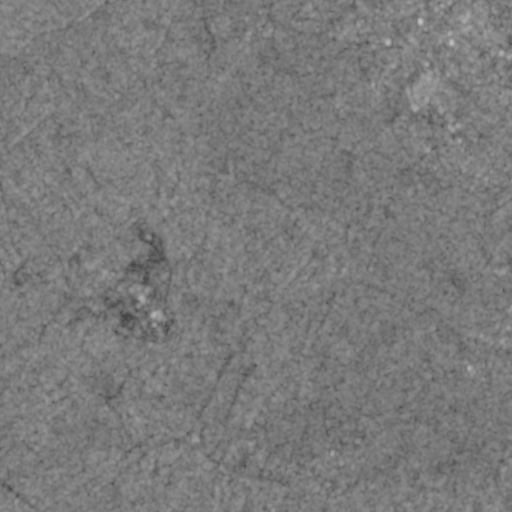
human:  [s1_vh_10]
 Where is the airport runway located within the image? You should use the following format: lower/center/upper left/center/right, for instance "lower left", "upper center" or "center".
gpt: The airport runway is located in the lower center of the image.
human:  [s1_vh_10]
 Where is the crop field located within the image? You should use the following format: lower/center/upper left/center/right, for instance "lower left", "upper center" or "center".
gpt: The crop field is located in the upper right of the image.
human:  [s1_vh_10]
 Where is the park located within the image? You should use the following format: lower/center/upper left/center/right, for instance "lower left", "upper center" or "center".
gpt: The park is located in the upper right of the image.
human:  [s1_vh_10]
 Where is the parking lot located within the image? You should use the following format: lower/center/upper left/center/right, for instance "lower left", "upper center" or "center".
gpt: The parking lot is located in the upper right of the image.
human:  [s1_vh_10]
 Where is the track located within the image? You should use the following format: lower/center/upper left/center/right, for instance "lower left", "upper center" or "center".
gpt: The track is located in the upper right of the image.
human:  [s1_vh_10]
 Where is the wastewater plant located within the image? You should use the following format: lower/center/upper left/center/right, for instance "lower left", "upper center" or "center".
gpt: The wastewater plant is located in the lower center of the image.
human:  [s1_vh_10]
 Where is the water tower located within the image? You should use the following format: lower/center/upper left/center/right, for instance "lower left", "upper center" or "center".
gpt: The water tower is located in the lower right of the image.
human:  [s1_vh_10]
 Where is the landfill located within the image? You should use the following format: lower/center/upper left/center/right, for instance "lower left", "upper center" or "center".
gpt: There is no landfill in the image.

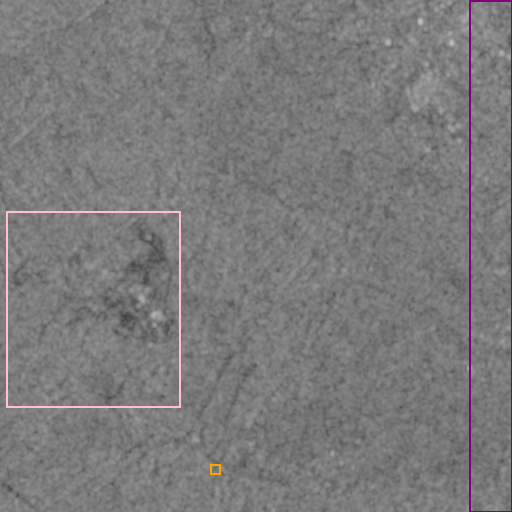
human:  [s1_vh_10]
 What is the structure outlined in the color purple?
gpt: The structure outlined in purple is a crop field.
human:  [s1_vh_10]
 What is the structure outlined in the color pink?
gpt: The structure outlined in pink is a quarry.
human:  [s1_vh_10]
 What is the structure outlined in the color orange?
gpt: The structure outlined in orange is a wastewater plant.
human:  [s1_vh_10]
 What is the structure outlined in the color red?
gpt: There is no red outline.